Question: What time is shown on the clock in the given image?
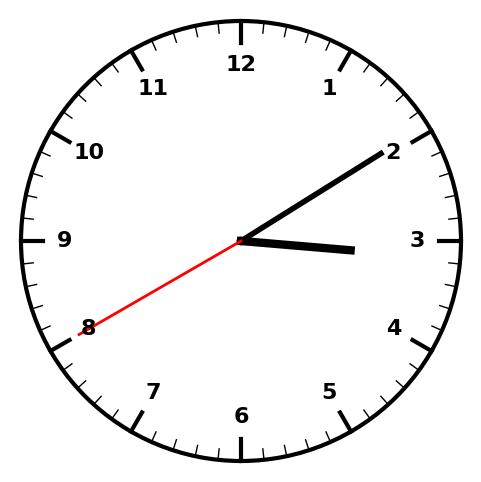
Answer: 03:09:40